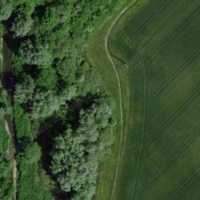
EUNIS habitat code: 23
Species observed at this site:
Lythrum salicaria
Oenothera glazioviana